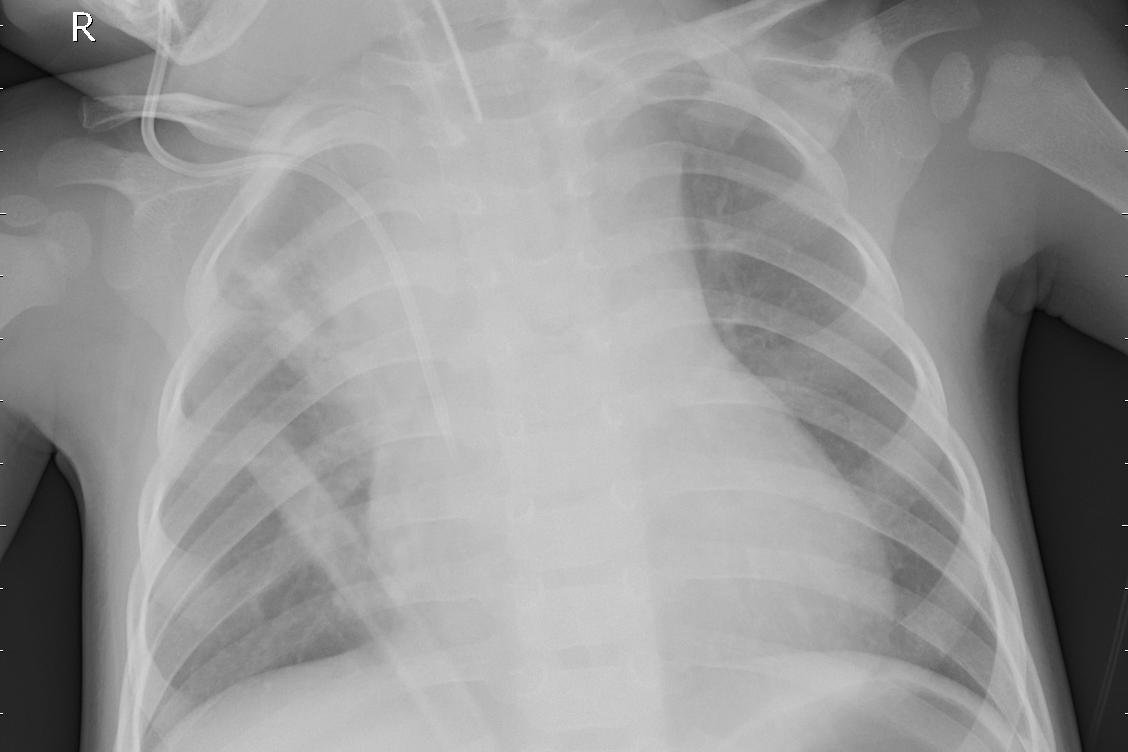
Diagnosis: PNEUMONIA